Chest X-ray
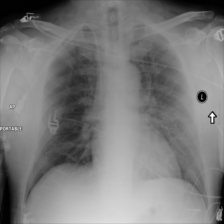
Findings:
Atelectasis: negative
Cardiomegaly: negative
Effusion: negative
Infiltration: negative
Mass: negative
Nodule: negative
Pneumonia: negative
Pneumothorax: negative
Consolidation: negative
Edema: negative
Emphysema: negative
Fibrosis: negative
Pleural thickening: negative
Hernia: negative